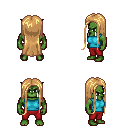
a pixel art fantasy rpg character, male body template, orc, green skin, teal sleeveless shirt, red pants, light blonde extra-long hairstyle, four views (front, back, left, right), 2x2 character sprite sheet, small pixel art, hard edges, no anti-aliasing